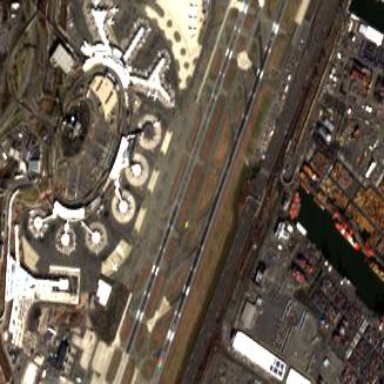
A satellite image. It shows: Runway in airport area.